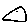
Label: triangle